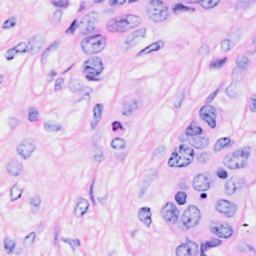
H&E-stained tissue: Breast